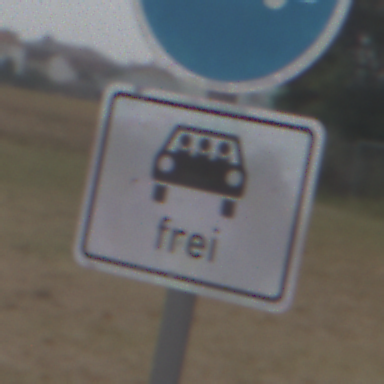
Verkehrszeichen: MehrfachbesetzePersonenkraftwagenFrei
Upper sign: Busssonderstreifen
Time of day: Midday
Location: Outdoor (Suburban)
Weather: Overcast
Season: NotSpecified
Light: Natural